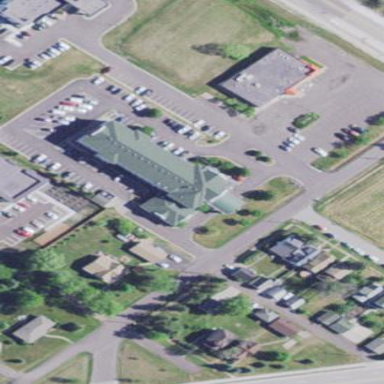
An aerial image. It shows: Hotel building.